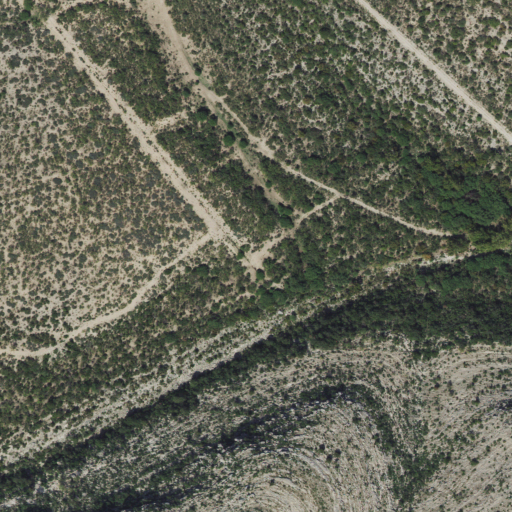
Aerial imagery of valley in Texas named Wallace Canyon containing shrub, deciduous forest, and evergreen forest